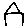
Label: house